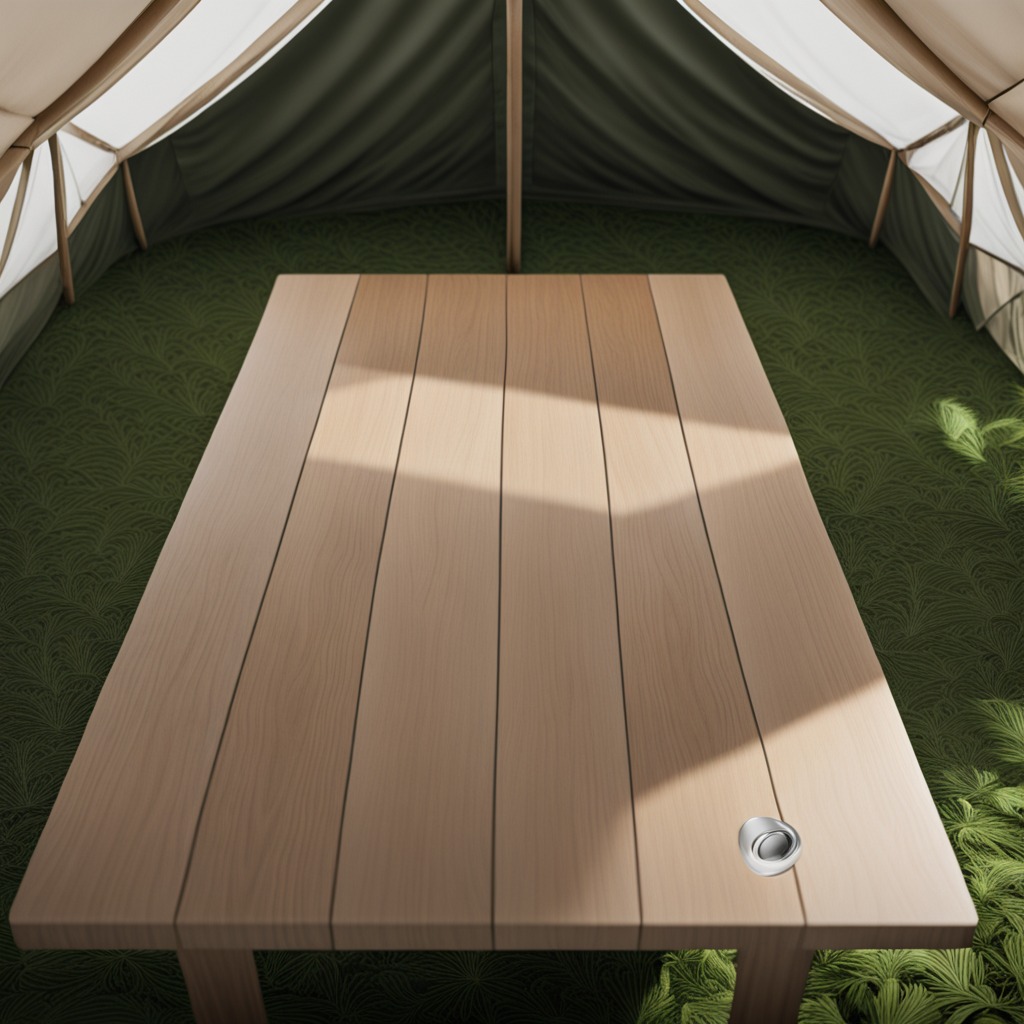
A metal nut is lying on the wooden table inside a jungle field workshop tent humid ambient light worn but